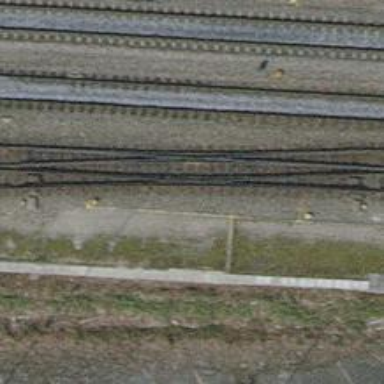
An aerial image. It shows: Electrified rail siding with contact line.